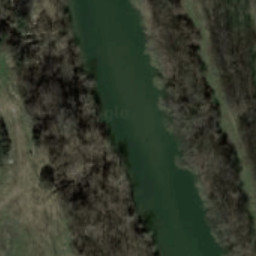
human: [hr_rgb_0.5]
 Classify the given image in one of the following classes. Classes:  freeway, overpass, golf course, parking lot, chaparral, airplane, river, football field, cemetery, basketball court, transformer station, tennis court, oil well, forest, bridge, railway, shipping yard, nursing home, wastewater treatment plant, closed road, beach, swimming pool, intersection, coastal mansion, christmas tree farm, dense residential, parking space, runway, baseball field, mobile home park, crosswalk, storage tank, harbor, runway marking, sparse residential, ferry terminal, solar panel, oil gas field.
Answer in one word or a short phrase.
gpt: river